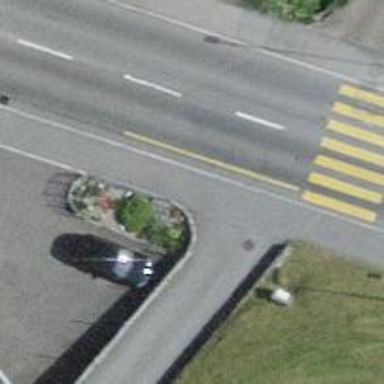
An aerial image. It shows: Unmarked crossing on the road.